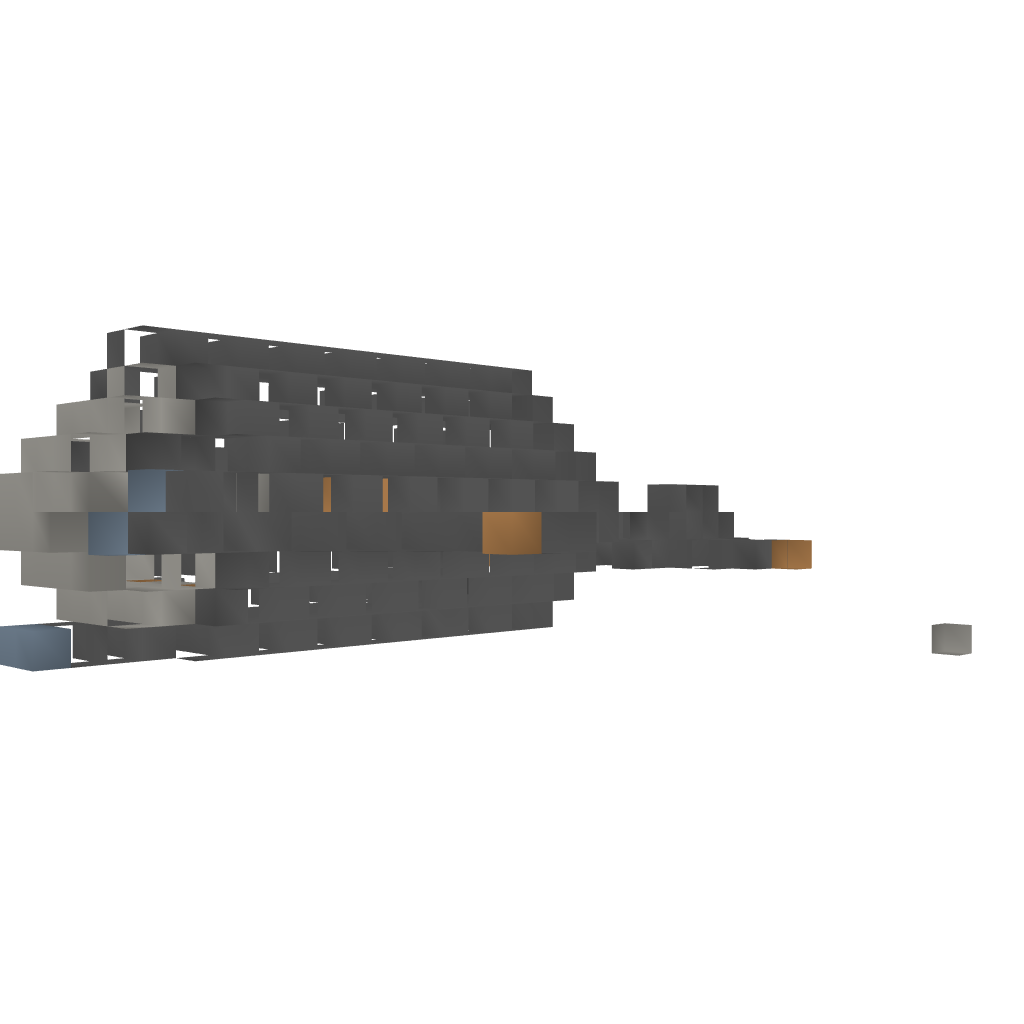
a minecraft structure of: Small Atlantis Sub